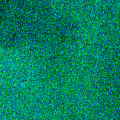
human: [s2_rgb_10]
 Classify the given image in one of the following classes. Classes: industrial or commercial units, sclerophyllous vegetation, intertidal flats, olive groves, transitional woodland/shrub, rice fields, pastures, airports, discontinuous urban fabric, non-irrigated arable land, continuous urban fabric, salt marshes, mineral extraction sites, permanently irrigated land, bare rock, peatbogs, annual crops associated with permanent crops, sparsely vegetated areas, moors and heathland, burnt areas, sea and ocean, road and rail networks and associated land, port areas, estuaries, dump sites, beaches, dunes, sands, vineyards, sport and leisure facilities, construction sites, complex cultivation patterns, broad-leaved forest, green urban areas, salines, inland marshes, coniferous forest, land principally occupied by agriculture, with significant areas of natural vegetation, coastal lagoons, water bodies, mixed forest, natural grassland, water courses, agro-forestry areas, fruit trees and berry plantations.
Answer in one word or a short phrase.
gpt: sea and ocean